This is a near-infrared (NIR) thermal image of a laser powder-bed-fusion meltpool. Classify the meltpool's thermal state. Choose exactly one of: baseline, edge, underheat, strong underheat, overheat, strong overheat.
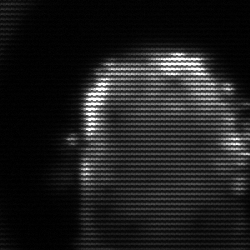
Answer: baseline